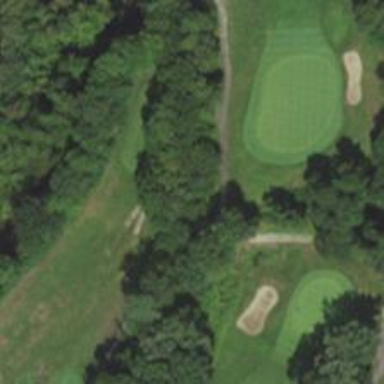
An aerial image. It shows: Pathway for golf carts.